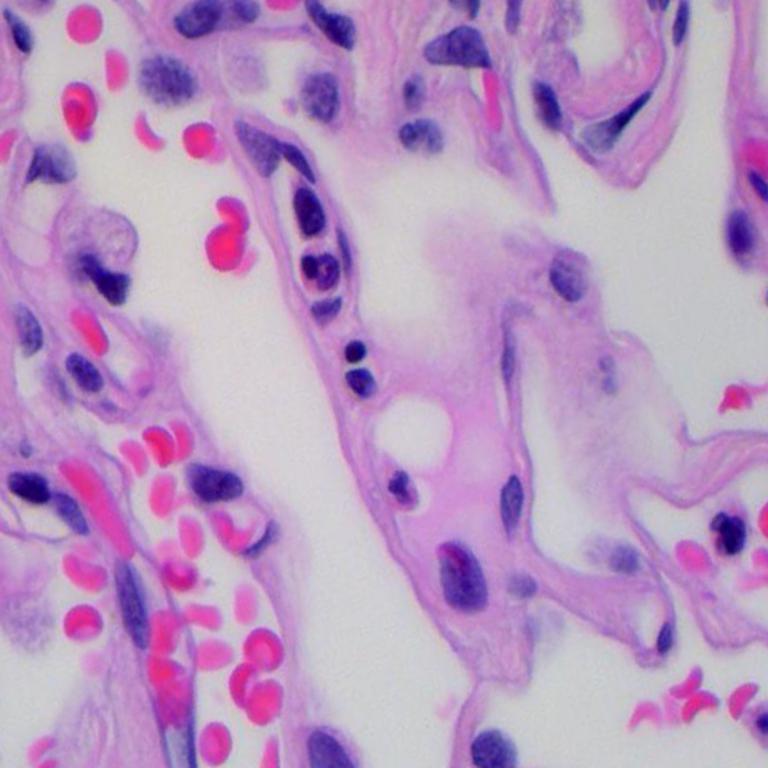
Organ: lung
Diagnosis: benign